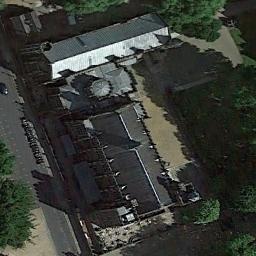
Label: church